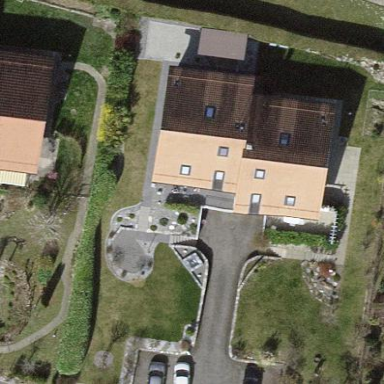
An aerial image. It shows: Semidetached house.